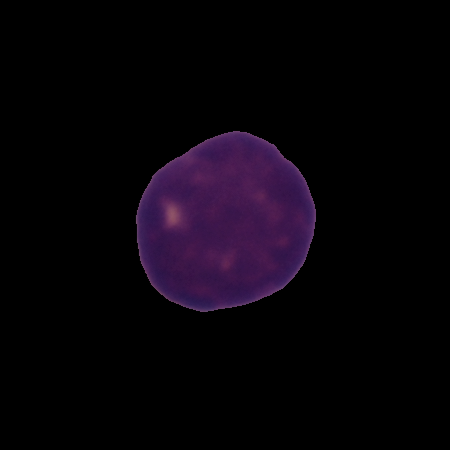
Label: healthy